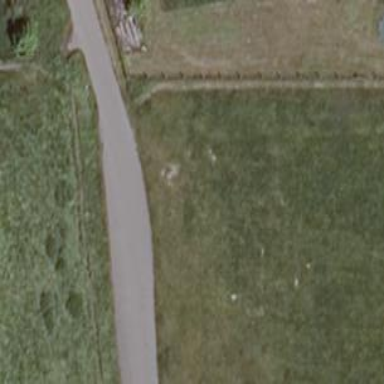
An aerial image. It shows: Passing place on the road.